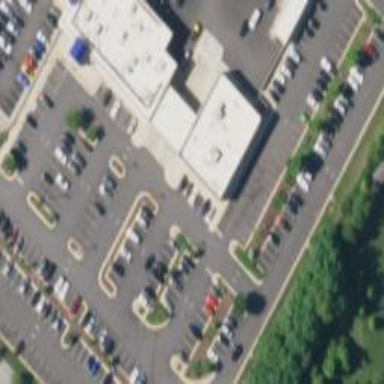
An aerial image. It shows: Commercial building.